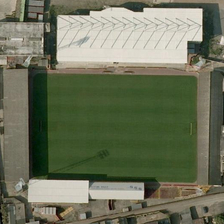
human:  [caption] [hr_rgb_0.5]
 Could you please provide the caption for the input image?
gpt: here is a football field near some buildings .

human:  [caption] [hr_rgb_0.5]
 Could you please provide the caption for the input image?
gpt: the bleachers of this stadium has white roofs next to rows of dense houses .

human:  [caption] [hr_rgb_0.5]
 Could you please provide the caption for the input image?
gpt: here is a football field near some buildings .

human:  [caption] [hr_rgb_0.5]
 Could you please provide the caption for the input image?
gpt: here is a football field near some buildings .

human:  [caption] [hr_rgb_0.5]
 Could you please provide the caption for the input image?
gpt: several buildings are near a stadium .